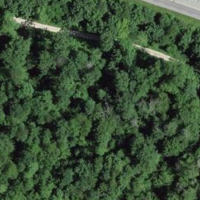
EUNIS habitat code: 44
Species observed at this site:
Lamium galeobdolon